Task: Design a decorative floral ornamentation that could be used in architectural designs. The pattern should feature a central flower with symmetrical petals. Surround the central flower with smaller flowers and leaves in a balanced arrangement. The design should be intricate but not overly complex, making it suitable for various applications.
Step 1078:
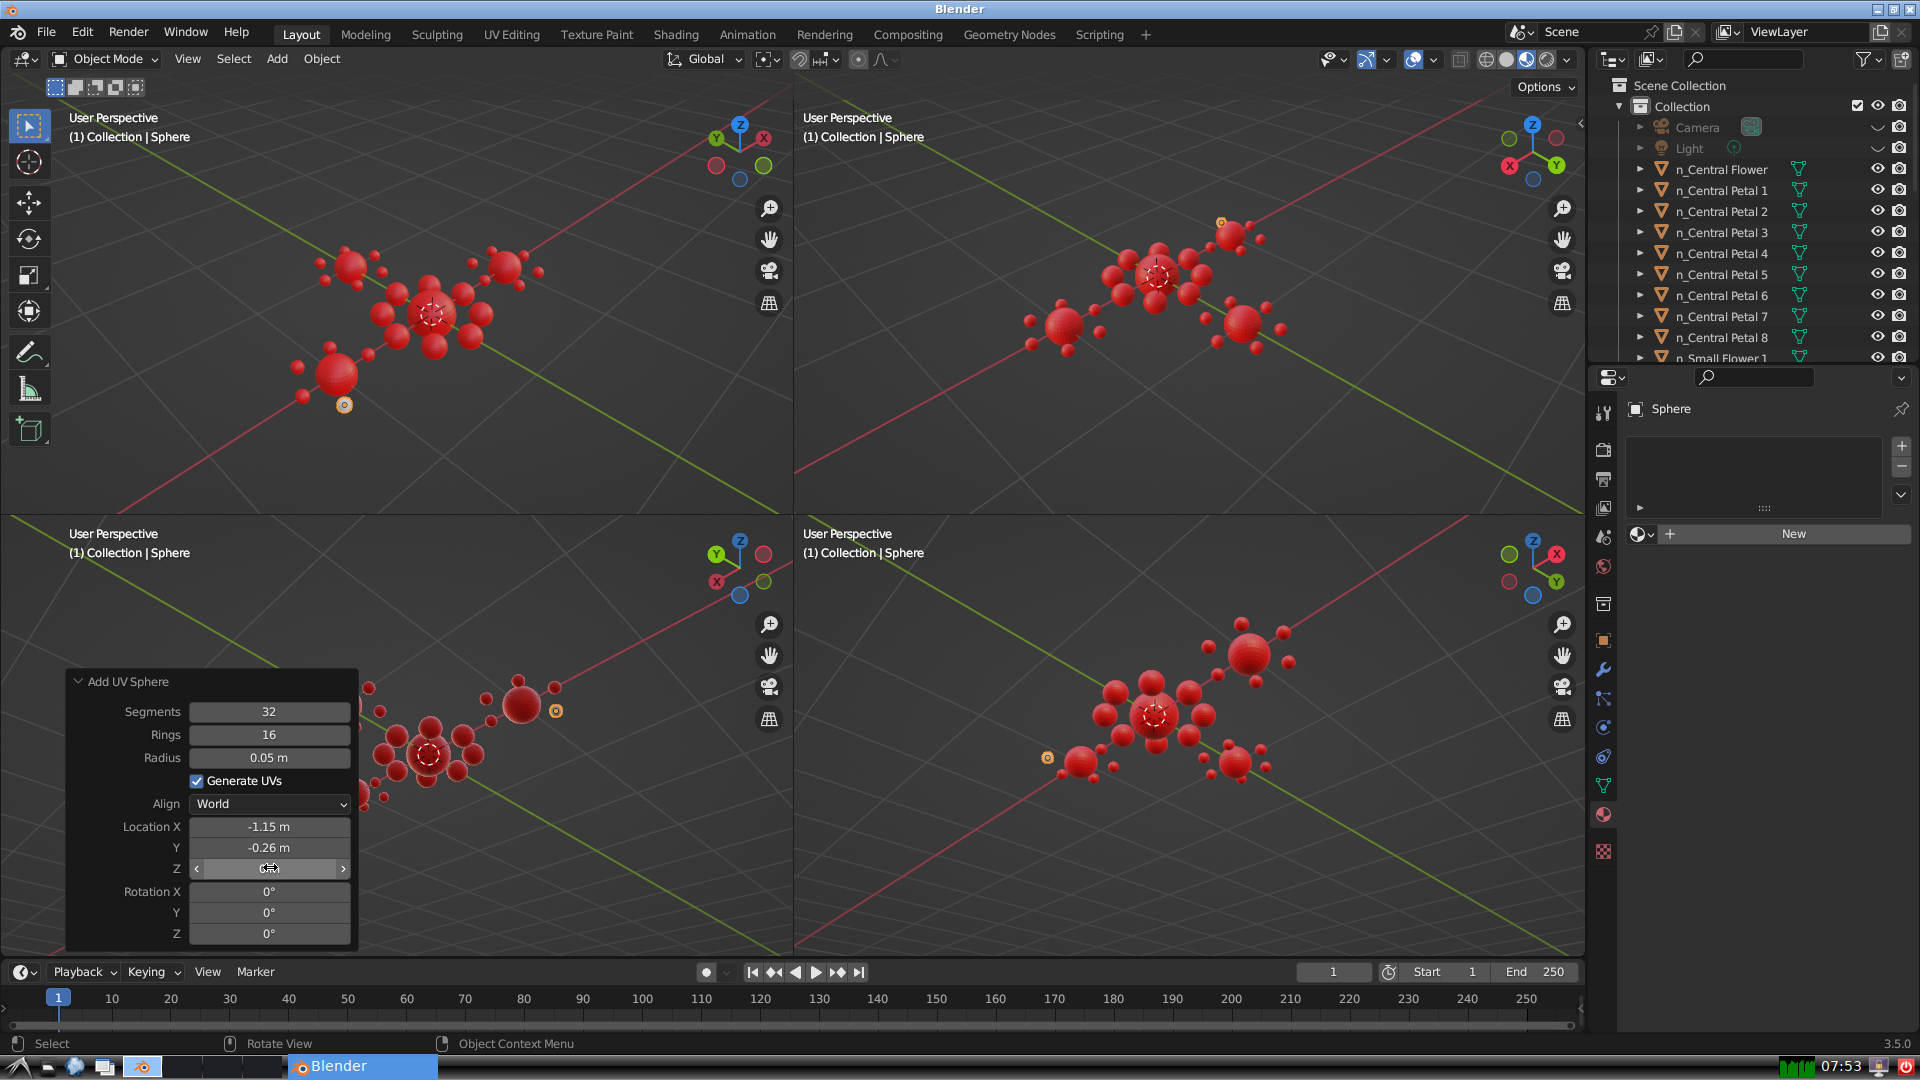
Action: click: no